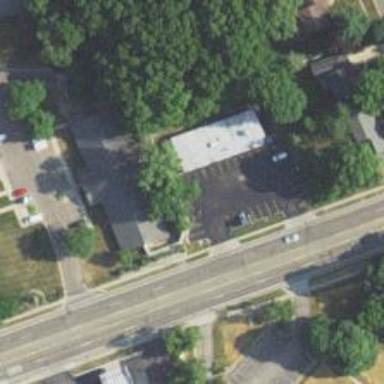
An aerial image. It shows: Convenience shop.